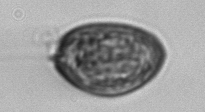
Label: Prorocentrum